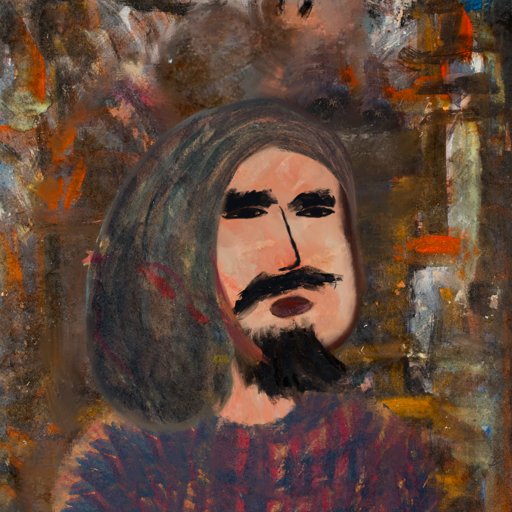
Background: GypsyQueen, Head And Neck Side: Roy_Bahadur, Face Side: Mosgoul, Bust: In_The_Sun, Hair Side: Gypsy_Mother, Head Accessory: Blank, Second Necklace: Blank, Necklace: Blank, Baby: Blank